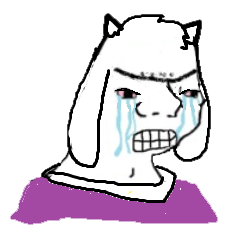
Label: 5_Animal